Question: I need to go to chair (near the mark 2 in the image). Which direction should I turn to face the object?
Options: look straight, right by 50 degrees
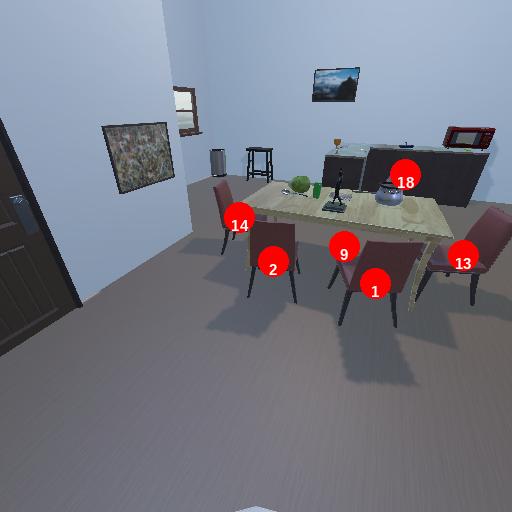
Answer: look straight